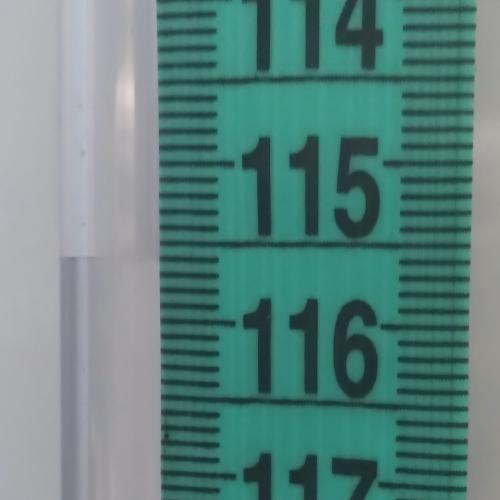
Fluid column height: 115.6 cm